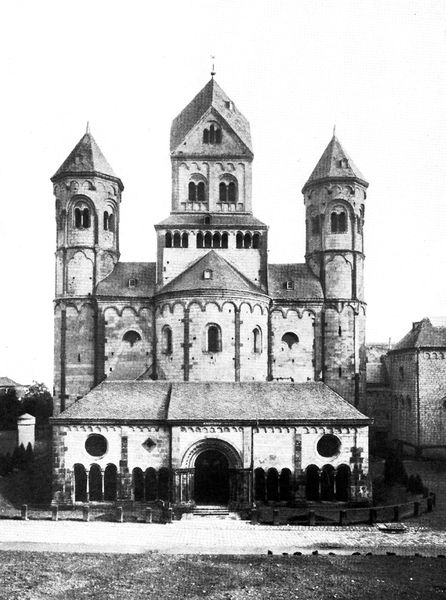
Titel: Maria Laach, Münster
Standort: Maria Laach (EU - D - RP)
Schlagwörter: himmel, schatten, bäume, fenster, strasse, säulen, tür, dach, schloss, weg, barock, kirche, drei, rund, turm, bogen, dächer, mauer, ziegel, auto, rundbogen, foto, fotografie, bögen, eingang, kreuz, türme, rundfenster, dom, schwarzweiss, arkaden, fries, portal, kirchenschiff, apsis, rundbögen, romanik, schlos, romanisch, lisene, vorhalle, bogenfenster, blendarkaden, apsisi, dachluken, ostseite, turmhelm, runde fenster, speyer, s/w, g, säuilen, drei türme, skirche, vornbau, rautenhelm